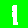
Digit: 1